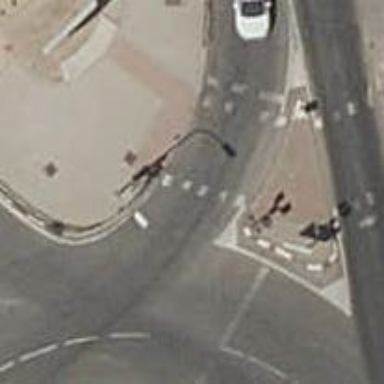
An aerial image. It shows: Road crossing with traffic signals.